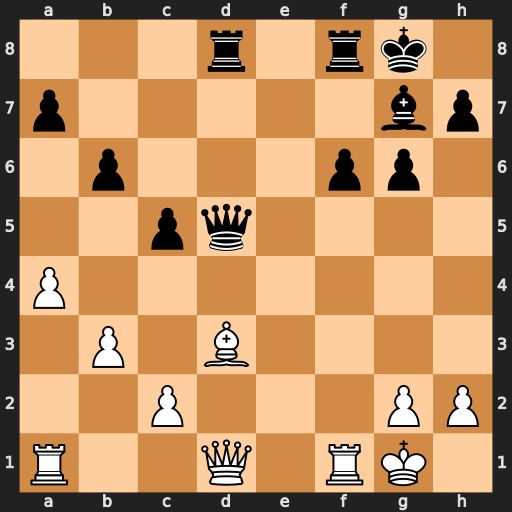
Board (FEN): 3r1rk1/p5bp/1p3pp1/2pq4/P7/1P1B4/2P3PP/R2Q1RK1
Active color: w
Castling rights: -
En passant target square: -
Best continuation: Bc4 Qxc4 bxc4